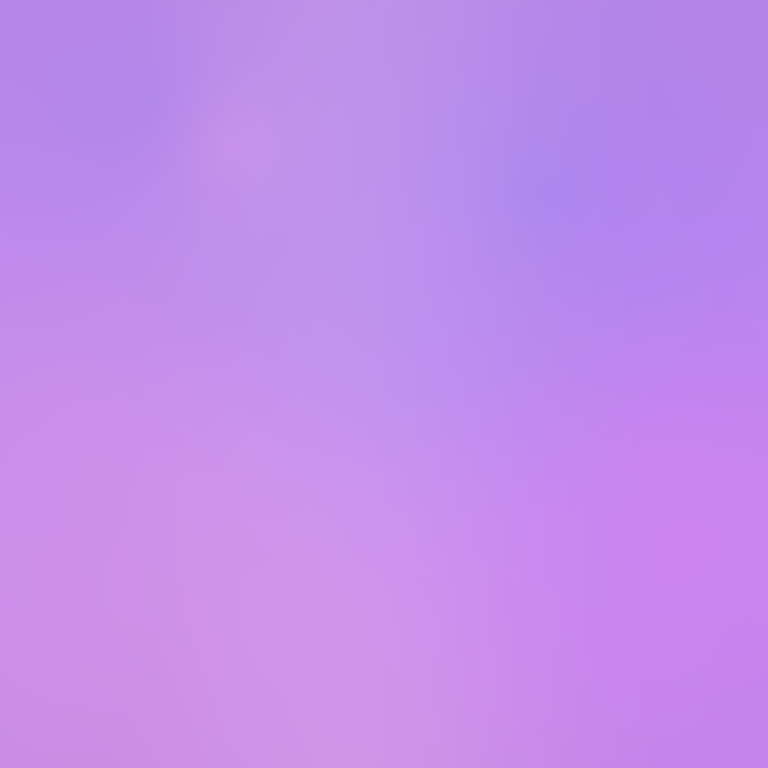
Abstract light effect, smooth gradient from soft lavender to light pink, serene atmosphere, diffuse glow, no room, no furniture, no objects.